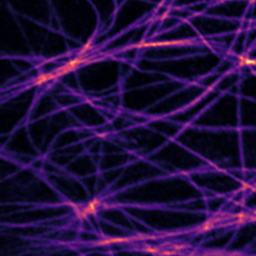
Label: Super-resolution Microtubules image